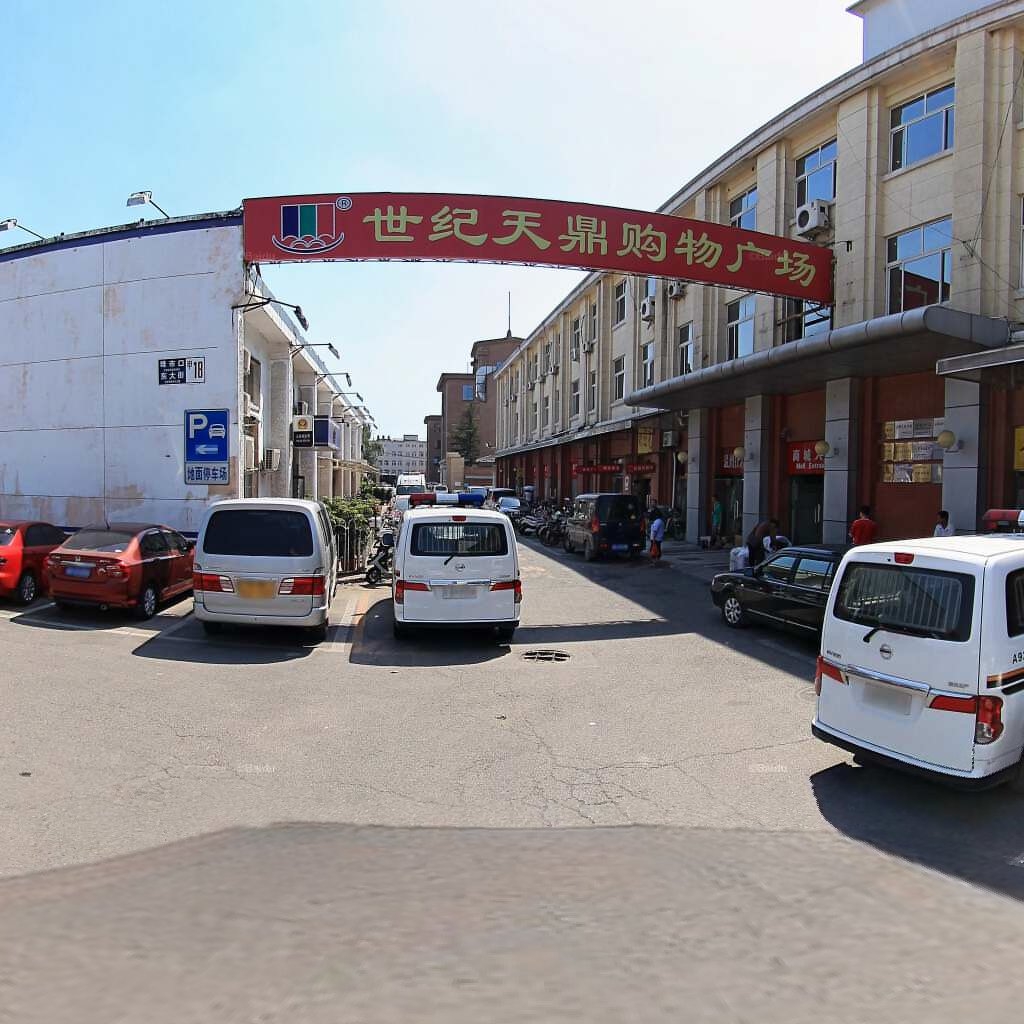
Region: Dongcheng
Road damage annotations: manhole cover, alligator crack, alligator crack, transverse crack, manhole cover